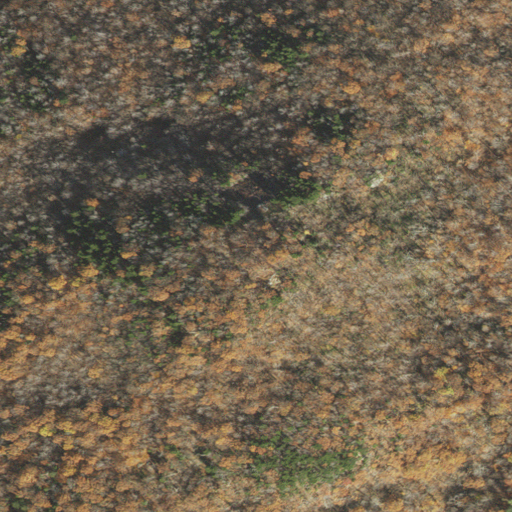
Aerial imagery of mountain in New Hampshire named Hersey Mountain containing deciduous forest, mixed forest, and open development